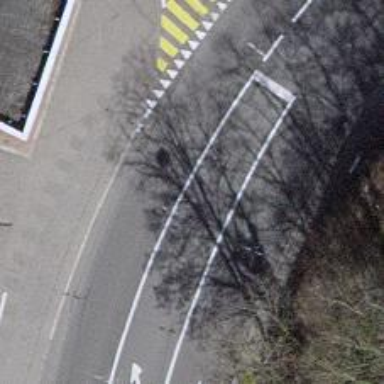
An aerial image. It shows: Secondary road with asphalt surface and trolley wires.